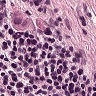
Metastatic tissue present: yes